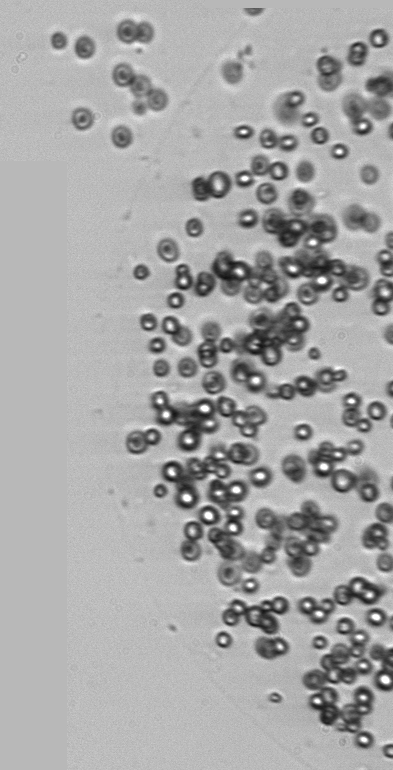
Label: Phaeocystis